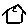
Label: house